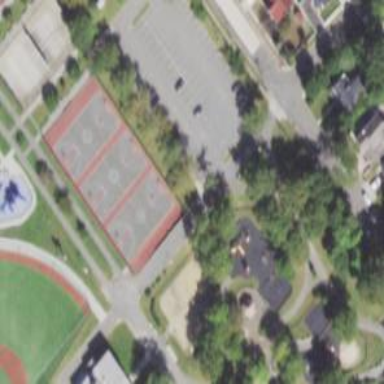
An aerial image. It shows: Basketball court in the leisure land pitch.